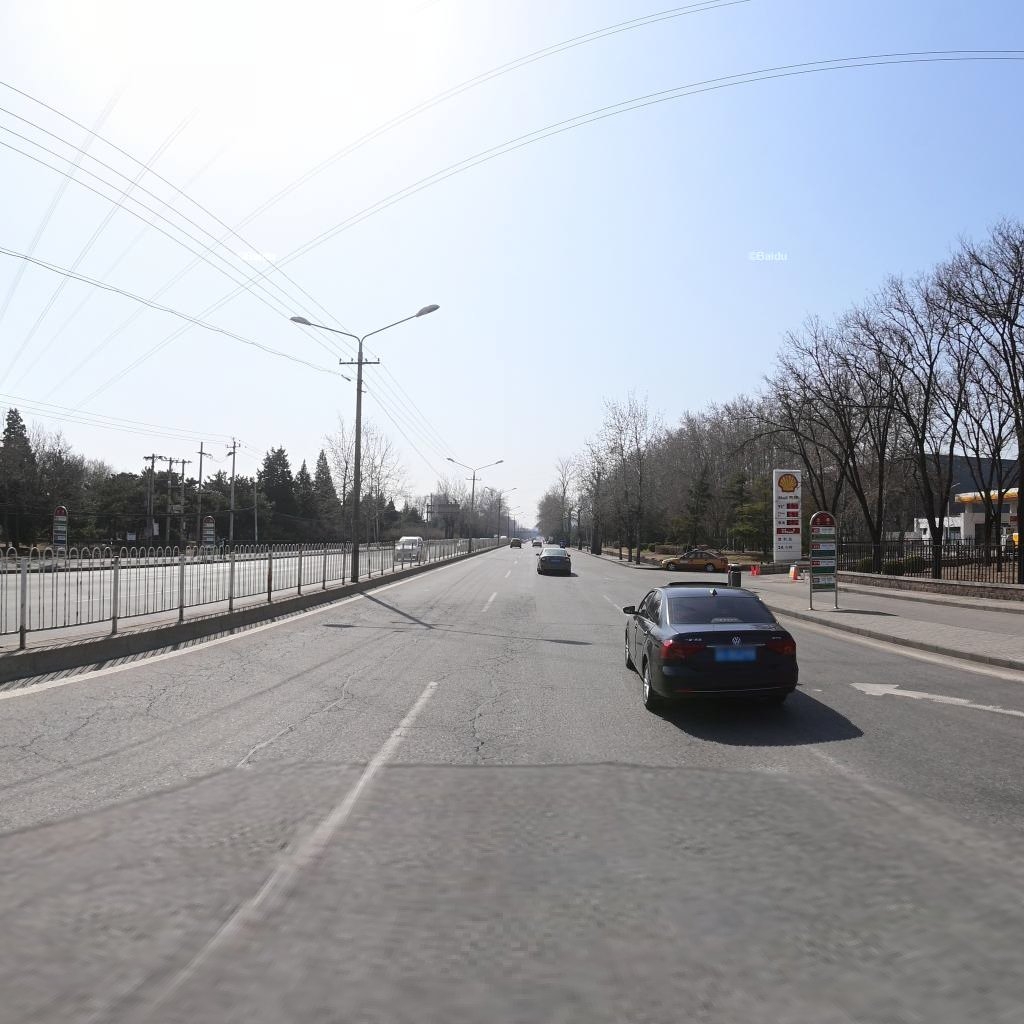
Region: Chaoyang
Road damage annotations: alligator crack